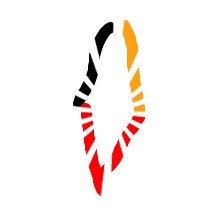
Shape: rhombus